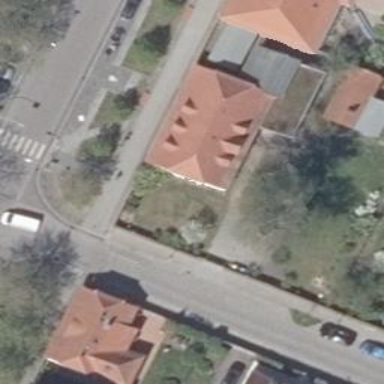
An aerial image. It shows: Detached building with yellow exterior. It has half-hipped roof with red roof tiles.